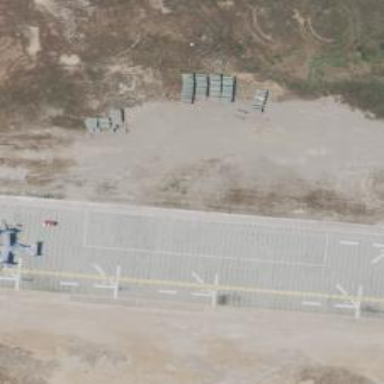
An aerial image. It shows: Military airfield located within aerodrome.